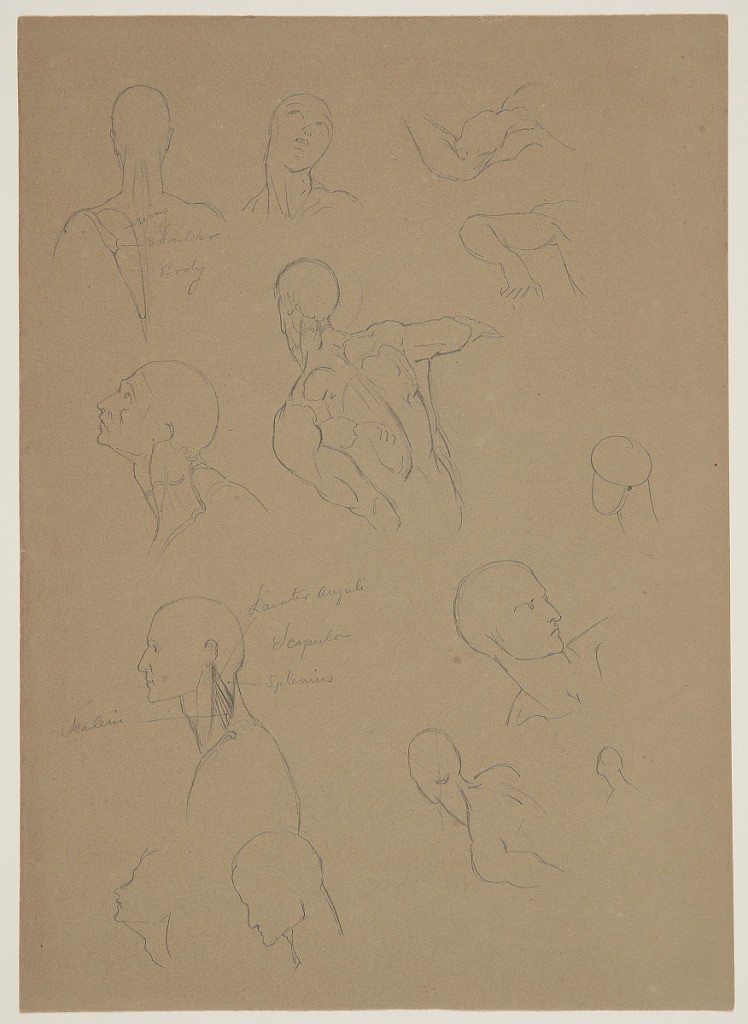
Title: Anatomical Sketches of the Head, Neck, and Shoulders
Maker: Frederic Edwin Church, American, 1826–1900
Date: probably 1865–75
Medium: Graphite on dark beige wove paper
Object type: Drawing
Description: Figure sketches showing multiple anatomical views of the head, neck, shoulders, and arms in various positions and contortions. At upper left, the shoulder blades, neck and head are viewed from behind, while, beside it at right, a head is tilted to the right as it looks upward. In the upper right corner are two bent arms with prominent biceps--one arm hinges upward, while the other, downward. At center, the back, shoulder, head, and upper arms are shown from the rear as the figure lifts their right arm and twists their neck. Beside it at left, a head looks upward in left profile. At lower left, another head in left profile looks to the left, while below it, two outlines of heads looking upward and downward are included. At lower right, four sketches of turning heads--viewed both from the front and behind--are visible.